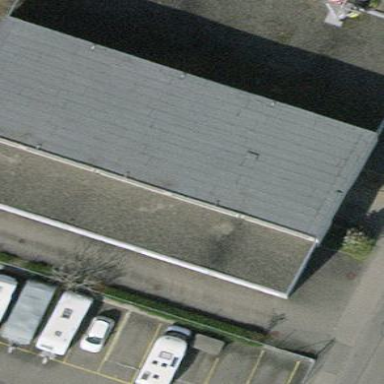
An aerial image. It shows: Warehouse.